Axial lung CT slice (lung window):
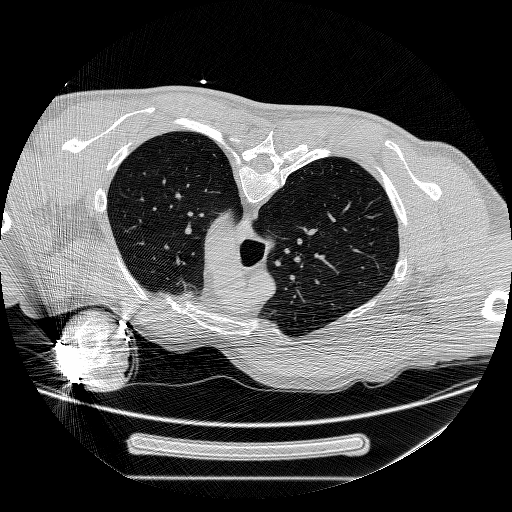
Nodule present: no